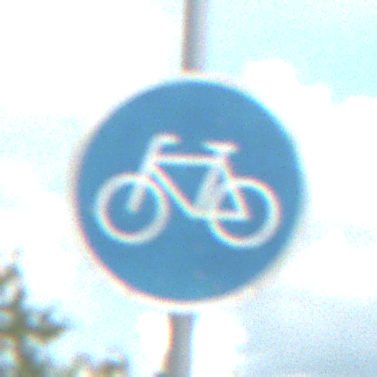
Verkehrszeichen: Radweg
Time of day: Midday
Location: Outdoor (Suburban)
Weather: PartlyCloudy
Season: Summer
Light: Natural